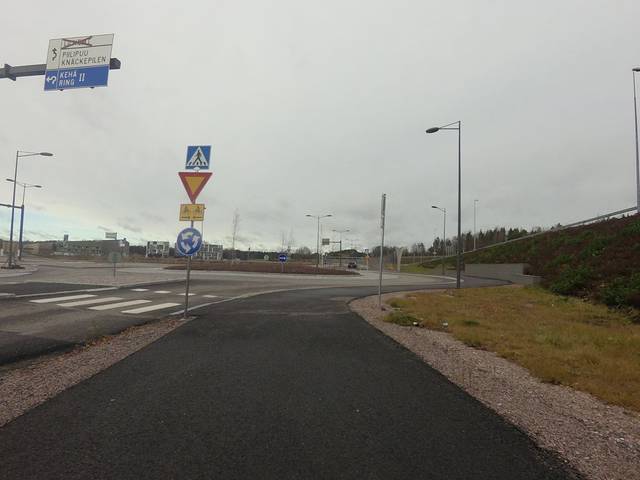
Region: Finland
Coordinates: 60.188, 24.747